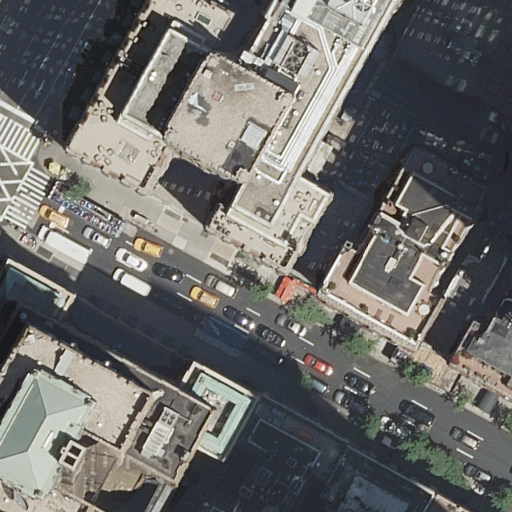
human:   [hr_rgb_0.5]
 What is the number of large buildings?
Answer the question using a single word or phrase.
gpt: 3

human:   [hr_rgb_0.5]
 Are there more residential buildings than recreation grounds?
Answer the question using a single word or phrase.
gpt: yes

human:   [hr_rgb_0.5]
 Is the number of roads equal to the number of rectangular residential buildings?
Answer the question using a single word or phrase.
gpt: no

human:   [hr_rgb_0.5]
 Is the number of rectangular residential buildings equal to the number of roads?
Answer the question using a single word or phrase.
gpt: no

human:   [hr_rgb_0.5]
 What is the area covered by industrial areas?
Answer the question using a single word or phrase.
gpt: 0m2

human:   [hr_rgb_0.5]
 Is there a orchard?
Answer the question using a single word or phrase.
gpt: no

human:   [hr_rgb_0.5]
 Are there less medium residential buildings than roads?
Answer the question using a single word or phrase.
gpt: no

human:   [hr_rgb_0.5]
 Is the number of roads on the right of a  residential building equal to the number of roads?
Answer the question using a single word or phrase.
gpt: no

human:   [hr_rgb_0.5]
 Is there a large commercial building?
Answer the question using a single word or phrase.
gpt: no

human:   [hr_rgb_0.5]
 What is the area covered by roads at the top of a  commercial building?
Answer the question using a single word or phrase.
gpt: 0m2

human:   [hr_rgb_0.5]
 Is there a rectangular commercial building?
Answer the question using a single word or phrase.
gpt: no

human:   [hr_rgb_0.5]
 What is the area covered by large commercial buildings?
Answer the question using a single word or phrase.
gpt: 0m2

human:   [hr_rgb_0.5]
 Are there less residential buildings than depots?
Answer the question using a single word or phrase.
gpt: no

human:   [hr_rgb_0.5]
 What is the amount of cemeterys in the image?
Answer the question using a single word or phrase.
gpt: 0

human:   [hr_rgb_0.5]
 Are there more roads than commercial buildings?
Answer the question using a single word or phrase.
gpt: yes

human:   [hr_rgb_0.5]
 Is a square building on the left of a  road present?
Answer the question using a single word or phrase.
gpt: no

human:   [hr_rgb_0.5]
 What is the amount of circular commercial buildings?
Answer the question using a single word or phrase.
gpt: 0

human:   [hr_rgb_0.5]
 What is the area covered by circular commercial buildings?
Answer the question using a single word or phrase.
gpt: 0m2

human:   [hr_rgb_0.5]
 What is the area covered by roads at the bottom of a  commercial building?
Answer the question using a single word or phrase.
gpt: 0m2

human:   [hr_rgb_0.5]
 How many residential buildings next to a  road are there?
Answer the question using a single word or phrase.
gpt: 9

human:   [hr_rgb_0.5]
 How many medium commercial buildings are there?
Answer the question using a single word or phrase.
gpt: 0

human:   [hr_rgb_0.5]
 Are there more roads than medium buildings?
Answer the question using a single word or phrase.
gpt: no

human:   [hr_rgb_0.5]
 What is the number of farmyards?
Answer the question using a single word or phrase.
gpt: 0

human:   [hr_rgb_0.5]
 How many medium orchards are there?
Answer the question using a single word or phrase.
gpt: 0

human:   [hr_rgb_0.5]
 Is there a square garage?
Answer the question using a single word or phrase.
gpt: no

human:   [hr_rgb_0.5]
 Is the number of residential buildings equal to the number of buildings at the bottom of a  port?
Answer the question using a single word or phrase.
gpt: no

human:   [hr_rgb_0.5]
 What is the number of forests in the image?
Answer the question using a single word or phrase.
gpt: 0

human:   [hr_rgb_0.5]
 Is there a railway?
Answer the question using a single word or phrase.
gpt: no

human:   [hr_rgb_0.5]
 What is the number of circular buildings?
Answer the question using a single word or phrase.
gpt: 0

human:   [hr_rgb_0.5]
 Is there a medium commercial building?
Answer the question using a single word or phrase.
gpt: no

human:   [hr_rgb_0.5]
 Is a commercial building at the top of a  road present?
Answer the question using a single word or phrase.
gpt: no

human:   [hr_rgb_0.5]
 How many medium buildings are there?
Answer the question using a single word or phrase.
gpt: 6

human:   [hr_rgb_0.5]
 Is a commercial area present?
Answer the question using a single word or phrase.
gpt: no

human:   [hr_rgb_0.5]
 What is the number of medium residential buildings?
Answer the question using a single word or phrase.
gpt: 5

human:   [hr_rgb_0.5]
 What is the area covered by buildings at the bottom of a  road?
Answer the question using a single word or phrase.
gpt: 3806m2

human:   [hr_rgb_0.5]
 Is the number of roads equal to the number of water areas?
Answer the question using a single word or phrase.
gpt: no